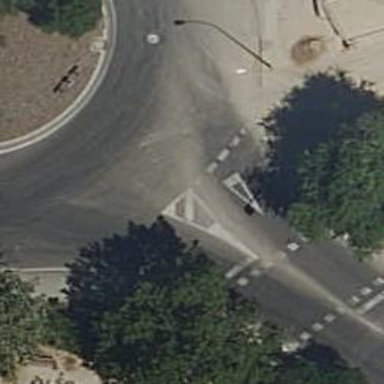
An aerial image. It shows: Secondary road leading to roundabout.